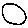
Label: moon